Field crop: maize
Growth stage: 2
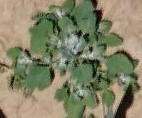
Species: chenopodium